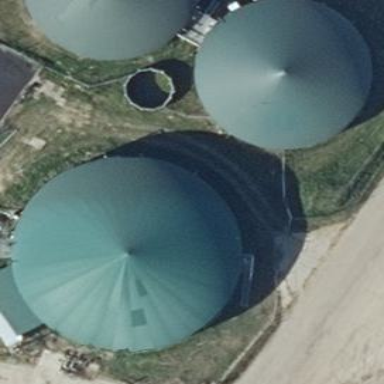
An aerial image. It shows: Round-shaped covered reservoir serving as digester building with power generator.